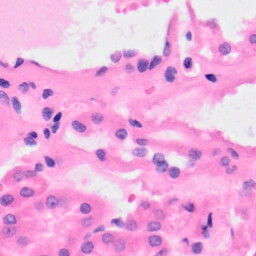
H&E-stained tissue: Kidney